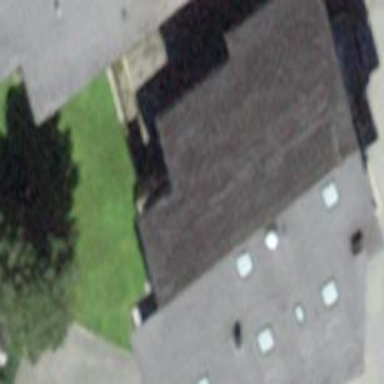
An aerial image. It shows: Restaurant in building.